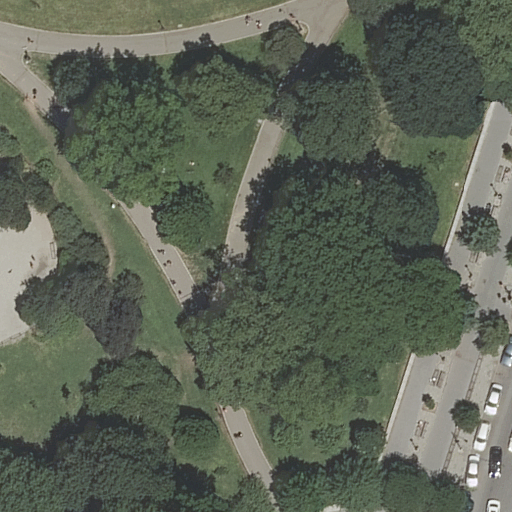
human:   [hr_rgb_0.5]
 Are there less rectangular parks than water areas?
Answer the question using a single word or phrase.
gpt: no

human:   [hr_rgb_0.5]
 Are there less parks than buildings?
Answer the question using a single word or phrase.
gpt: no

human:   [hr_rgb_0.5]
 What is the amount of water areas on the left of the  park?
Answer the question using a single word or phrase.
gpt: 0

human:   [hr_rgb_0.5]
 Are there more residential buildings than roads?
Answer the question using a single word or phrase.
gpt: no

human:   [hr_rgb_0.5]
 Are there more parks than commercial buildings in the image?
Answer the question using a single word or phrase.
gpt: yes

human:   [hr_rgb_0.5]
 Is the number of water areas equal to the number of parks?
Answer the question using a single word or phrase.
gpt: no

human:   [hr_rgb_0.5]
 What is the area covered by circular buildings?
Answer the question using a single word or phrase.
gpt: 0m2

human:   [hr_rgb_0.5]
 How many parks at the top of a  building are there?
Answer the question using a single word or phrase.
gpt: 0

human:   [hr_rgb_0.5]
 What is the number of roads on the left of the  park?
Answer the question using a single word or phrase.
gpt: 0

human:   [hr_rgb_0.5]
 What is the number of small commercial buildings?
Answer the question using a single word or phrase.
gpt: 0

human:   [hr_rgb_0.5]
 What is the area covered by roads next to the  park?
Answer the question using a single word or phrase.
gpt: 0m2

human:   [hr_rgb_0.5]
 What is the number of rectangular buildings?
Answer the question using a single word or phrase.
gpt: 0

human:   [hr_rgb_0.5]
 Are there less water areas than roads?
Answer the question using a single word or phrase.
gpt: yes

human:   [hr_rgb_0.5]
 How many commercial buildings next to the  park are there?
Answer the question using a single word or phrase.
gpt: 0

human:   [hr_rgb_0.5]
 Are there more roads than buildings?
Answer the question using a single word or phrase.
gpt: yes

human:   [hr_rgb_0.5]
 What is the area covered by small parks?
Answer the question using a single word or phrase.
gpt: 0m2

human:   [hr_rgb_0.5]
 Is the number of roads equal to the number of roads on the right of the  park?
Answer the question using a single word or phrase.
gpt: no

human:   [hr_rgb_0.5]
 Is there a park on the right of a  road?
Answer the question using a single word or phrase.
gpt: no

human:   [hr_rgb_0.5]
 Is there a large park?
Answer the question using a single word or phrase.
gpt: yes

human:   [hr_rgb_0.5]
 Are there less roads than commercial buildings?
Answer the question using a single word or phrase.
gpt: no

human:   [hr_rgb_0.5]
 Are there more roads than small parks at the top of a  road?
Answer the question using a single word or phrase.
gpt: yes

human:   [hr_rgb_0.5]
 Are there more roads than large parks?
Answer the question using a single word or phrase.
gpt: yes

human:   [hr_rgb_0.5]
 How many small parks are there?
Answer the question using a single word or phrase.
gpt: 0

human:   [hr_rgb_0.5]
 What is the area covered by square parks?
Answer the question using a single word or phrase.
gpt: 0m2

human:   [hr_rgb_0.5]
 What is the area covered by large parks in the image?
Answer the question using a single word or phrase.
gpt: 10629m2

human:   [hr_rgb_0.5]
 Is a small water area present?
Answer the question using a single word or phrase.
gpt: no

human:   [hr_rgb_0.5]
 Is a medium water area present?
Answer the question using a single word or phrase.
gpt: no

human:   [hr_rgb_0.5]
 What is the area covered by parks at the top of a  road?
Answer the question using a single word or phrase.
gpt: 10629m2

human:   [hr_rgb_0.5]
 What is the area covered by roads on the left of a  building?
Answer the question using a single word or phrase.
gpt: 0m2

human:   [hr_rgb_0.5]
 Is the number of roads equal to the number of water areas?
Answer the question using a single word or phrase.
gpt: no

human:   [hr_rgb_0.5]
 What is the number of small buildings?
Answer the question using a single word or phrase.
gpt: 0

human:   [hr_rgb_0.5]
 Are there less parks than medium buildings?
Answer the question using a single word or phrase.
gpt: no

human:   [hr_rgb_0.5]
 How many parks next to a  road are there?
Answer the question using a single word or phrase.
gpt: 1

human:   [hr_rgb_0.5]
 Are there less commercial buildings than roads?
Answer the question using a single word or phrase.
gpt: yes

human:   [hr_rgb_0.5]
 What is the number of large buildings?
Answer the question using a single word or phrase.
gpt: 0

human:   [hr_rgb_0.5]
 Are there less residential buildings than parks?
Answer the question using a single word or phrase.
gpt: yes